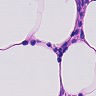
Metastatic tissue present: no